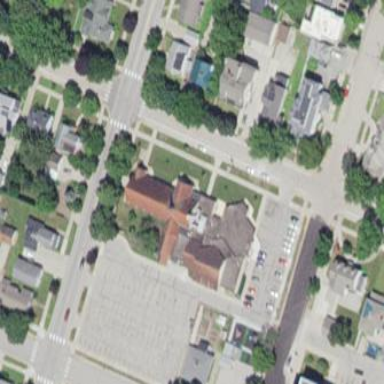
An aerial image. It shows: Building that is place of worship.